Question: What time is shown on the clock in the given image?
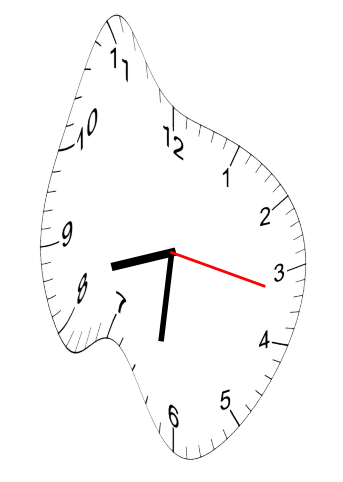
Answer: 08:31:17